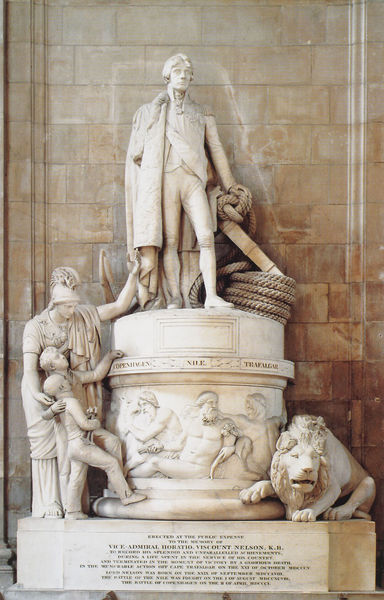
Titel: Denkmal für Lord Nelson
Künstler: John Flaxman
Standort: London, St. Paul (EU - GB)
Schlagwörter: held, mann, umhang, weiß, frau, marmor, männer, säule, jacke, wand, falten, sockel, stein, figur, haare, mantel, stehend, kind, schulter, kinder, skulptur, statue, schärpe, relief, schrift, knaben, mauer, figuren, tau, inschrift, ornamente, nackte, plastik, podest, nische, greis, seil, denkmal, uniform, soldat, beschriftung, helm, römer, löwen, man, boy, child, löwe, fresko, anker, gottheit, coat, stärke, rope, standbild, grabmal, mamor, rondell, goddess, lion, hel, text, canova, memorial, navy, britannia, admiral, childeren